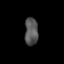
Tissue: lung
Cell type: Epithelial cells
Senescence score: 0.2108
Nuclear area (px): 357
Mean DAPI intensity: 87.653